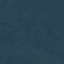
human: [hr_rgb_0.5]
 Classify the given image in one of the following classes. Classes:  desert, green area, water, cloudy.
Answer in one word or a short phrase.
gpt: green area